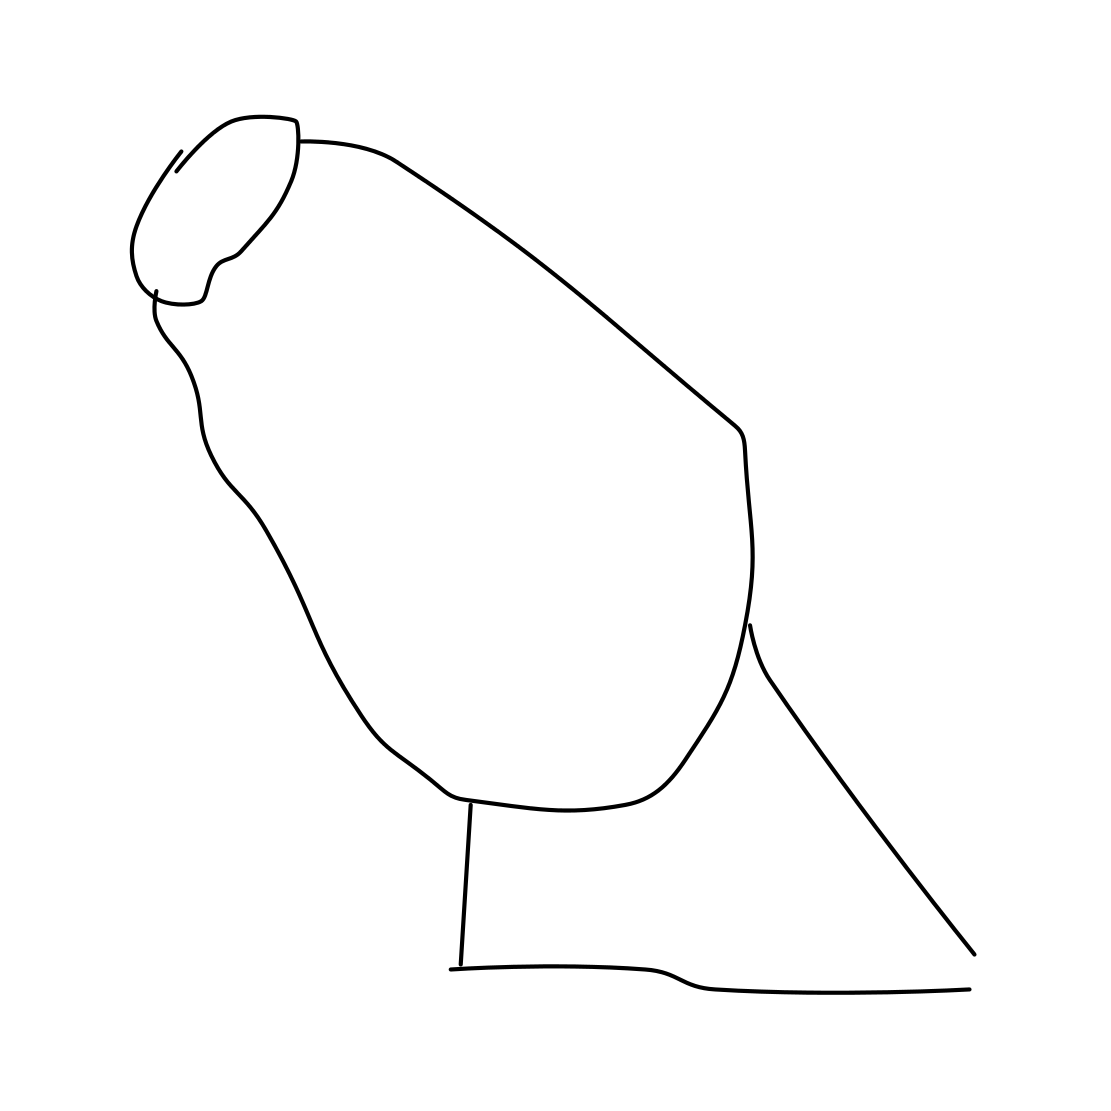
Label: cannon